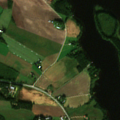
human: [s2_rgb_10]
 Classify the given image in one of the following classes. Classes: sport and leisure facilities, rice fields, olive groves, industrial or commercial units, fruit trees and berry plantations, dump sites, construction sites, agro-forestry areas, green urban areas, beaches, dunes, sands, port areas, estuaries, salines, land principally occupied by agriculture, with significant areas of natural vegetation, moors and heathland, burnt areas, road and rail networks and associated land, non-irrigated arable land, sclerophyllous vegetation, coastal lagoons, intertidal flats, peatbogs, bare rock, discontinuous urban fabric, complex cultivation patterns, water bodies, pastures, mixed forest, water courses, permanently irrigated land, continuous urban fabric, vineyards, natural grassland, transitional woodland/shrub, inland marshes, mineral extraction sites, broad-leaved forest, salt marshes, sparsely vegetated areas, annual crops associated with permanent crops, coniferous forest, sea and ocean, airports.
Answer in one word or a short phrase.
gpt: non-irrigated arable land, land principally occupied by agriculture, with significant areas of natural vegetation, coniferous forest, mixed forest, water bodies